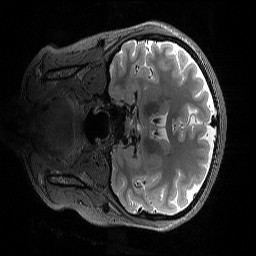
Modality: T2w
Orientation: coronal
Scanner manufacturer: siemens
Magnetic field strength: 3 T
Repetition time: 3.2 s
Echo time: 0.565 s